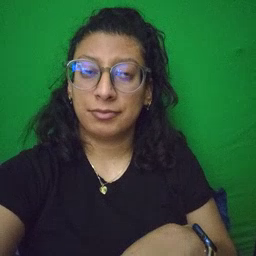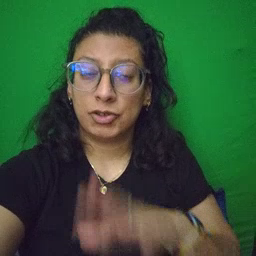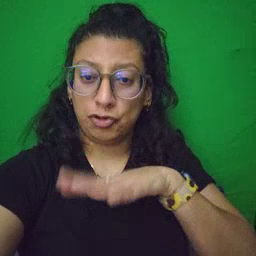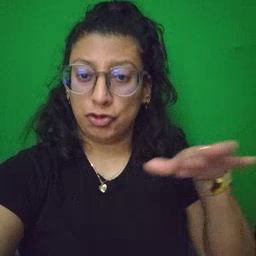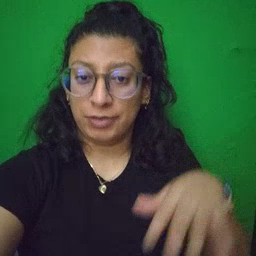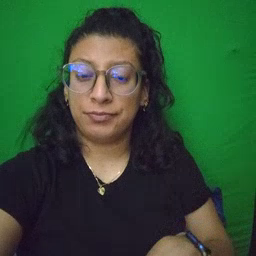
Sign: child